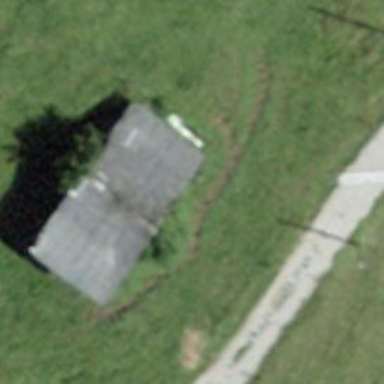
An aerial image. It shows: Shed building.